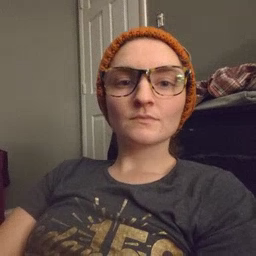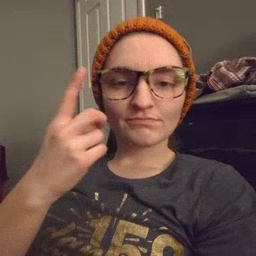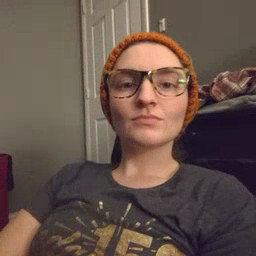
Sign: think